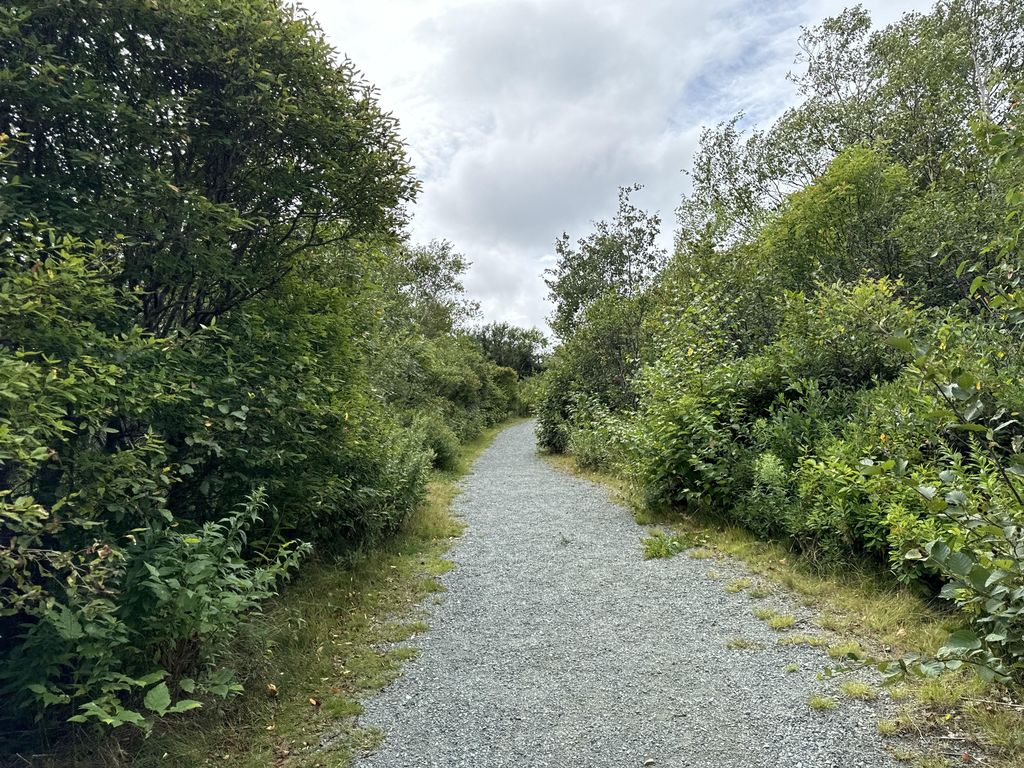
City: st_johns